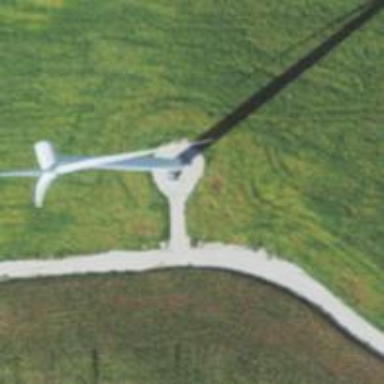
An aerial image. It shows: Wind generator powered by wind. The generator type is horizontal axis and it uses wind turbines.